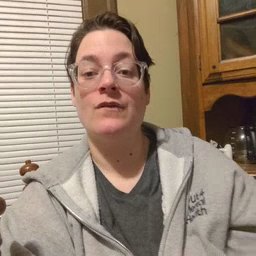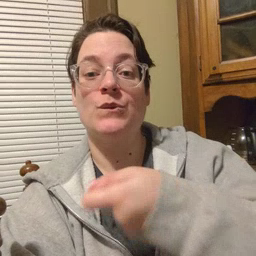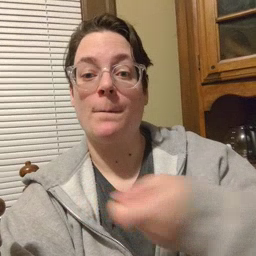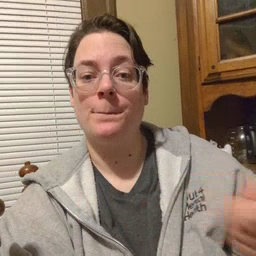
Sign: vacuum